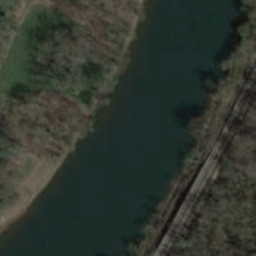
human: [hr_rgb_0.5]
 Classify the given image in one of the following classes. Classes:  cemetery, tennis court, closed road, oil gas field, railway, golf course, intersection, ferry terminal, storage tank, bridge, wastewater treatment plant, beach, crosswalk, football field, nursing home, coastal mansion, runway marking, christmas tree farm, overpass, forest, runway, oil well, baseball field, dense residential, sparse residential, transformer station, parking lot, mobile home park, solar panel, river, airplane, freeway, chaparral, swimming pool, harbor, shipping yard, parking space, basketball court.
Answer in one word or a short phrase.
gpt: river